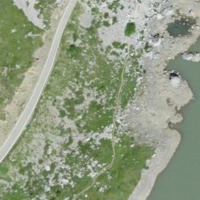
EUNIS habitat code: 23
Species observed at this site:
Linum alpinum
Aster alpinus